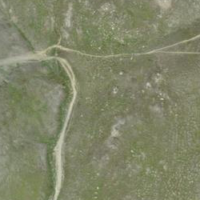
EUNIS habitat code: 26
Species observed at this site:
Silene acaulis